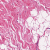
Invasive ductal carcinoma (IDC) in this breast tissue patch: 0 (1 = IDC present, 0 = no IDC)